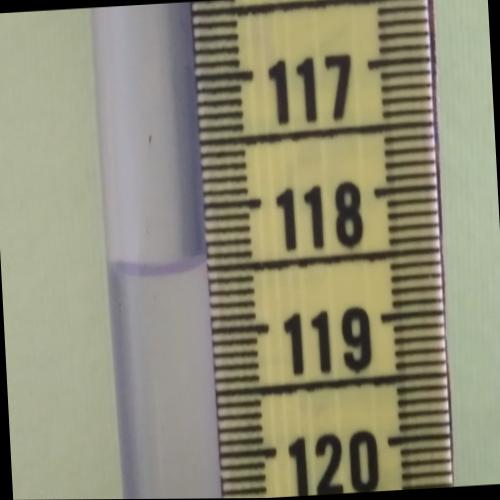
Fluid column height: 118.5 cm